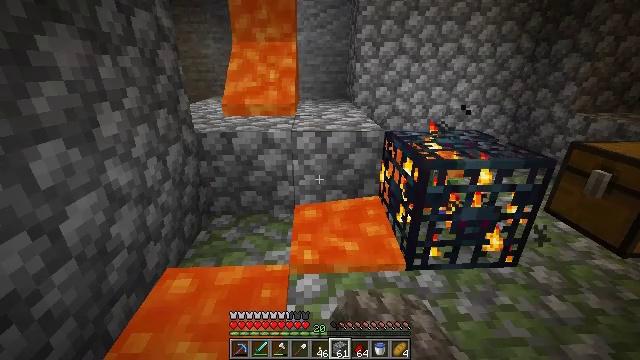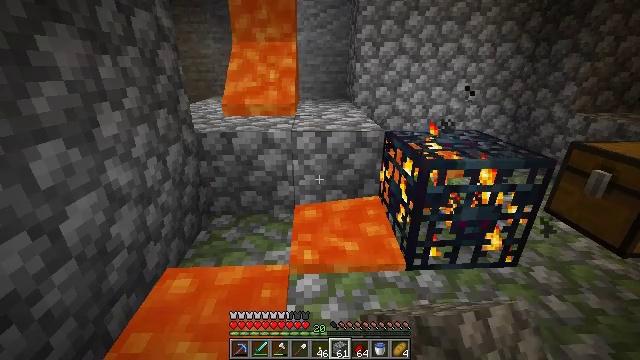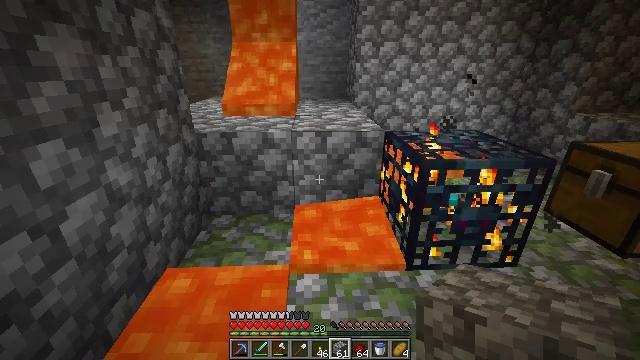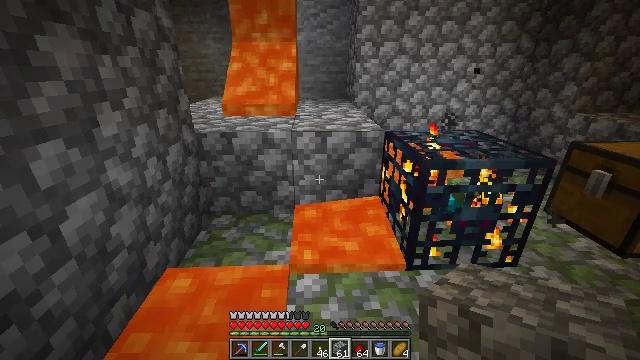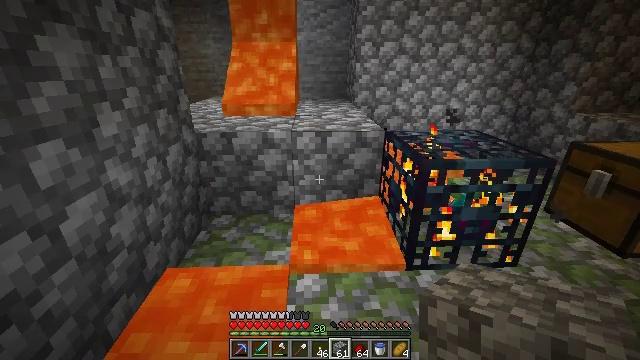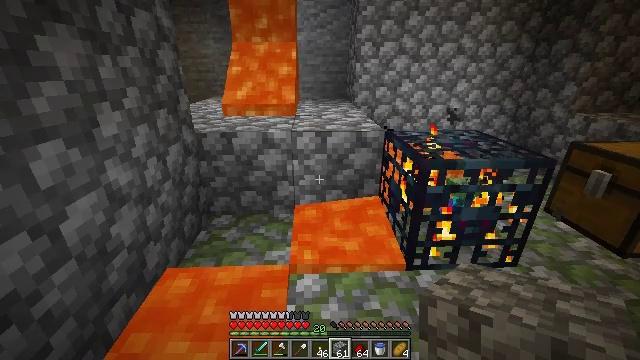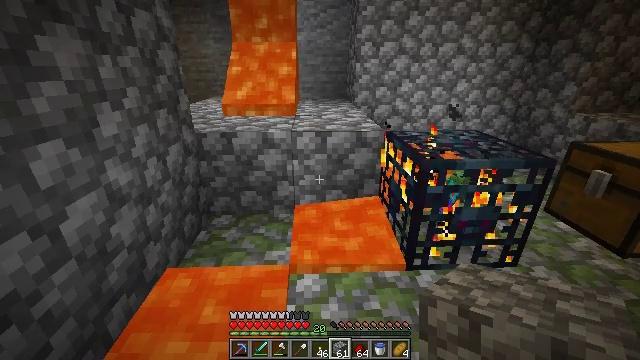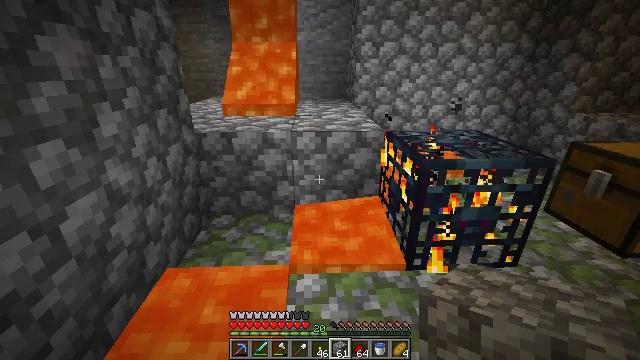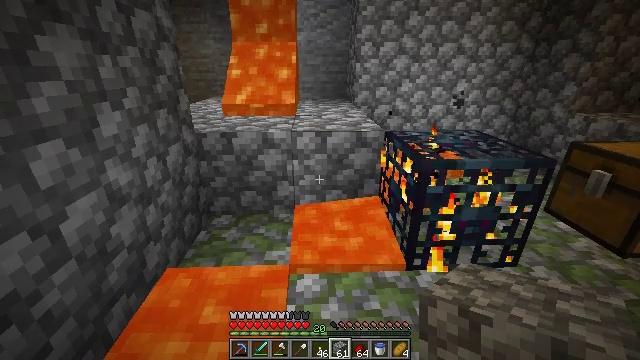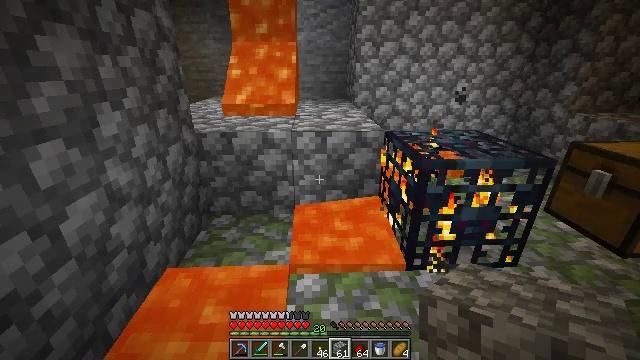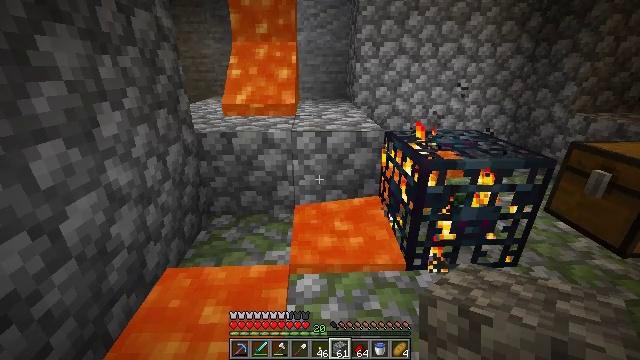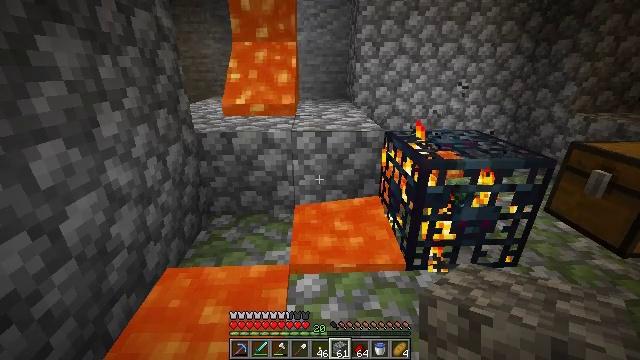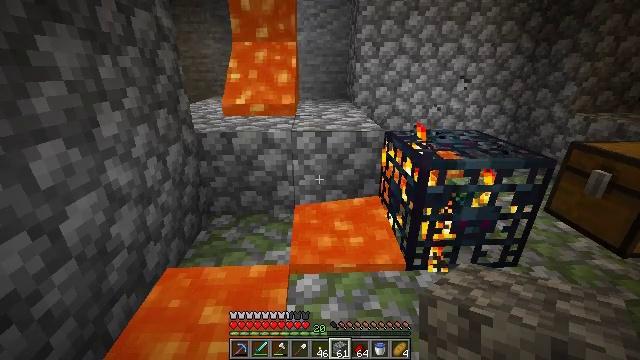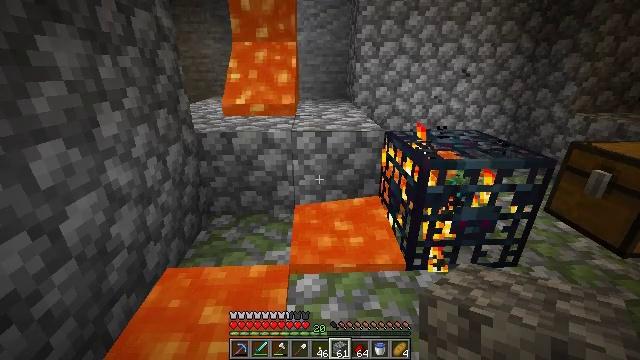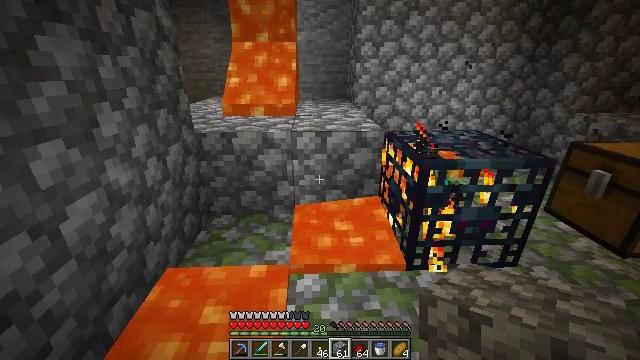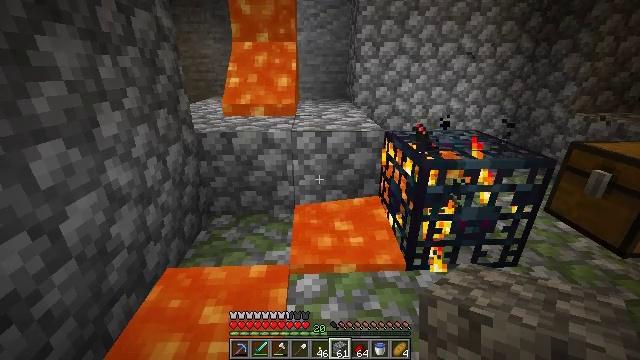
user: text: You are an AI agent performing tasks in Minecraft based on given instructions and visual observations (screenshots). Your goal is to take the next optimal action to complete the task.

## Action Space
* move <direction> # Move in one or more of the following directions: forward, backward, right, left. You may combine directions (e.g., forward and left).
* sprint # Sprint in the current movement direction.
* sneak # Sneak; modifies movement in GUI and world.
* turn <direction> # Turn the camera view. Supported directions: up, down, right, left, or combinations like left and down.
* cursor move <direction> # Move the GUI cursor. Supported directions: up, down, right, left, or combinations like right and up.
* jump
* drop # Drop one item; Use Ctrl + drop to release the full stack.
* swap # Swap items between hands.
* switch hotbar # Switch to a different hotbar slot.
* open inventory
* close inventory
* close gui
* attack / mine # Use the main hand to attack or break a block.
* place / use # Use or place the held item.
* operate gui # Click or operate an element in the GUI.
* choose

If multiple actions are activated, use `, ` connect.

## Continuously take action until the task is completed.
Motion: motion action
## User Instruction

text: Break the mob spawner.
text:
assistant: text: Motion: no_op
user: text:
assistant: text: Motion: no_op
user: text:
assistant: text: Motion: no_op
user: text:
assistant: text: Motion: no_op
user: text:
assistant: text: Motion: no_op
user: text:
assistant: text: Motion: no_op
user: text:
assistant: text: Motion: no_op
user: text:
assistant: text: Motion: no_op
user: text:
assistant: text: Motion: no_op
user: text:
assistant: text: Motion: no_op
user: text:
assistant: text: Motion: no_op
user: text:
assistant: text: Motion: no_op
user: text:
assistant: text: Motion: no_op
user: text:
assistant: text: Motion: no_op
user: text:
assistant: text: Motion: no_op
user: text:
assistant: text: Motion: no_op
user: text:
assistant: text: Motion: no_op
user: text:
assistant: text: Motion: no_op
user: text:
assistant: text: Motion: no_op
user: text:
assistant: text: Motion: no_op
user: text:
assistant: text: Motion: no_op
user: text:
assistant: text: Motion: no_op
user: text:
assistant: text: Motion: no_op
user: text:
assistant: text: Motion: no_op
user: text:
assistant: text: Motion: no_op
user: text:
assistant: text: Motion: no_op
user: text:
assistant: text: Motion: no_op
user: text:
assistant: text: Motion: no_op
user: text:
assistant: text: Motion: no_op
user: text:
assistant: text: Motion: no_op